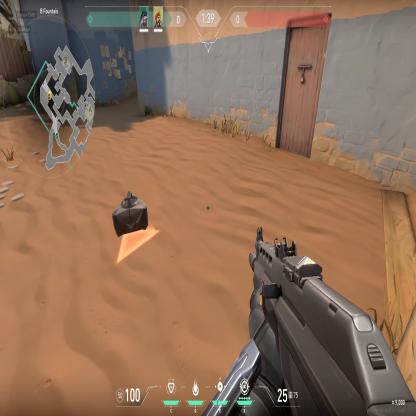
Label: dropped spike